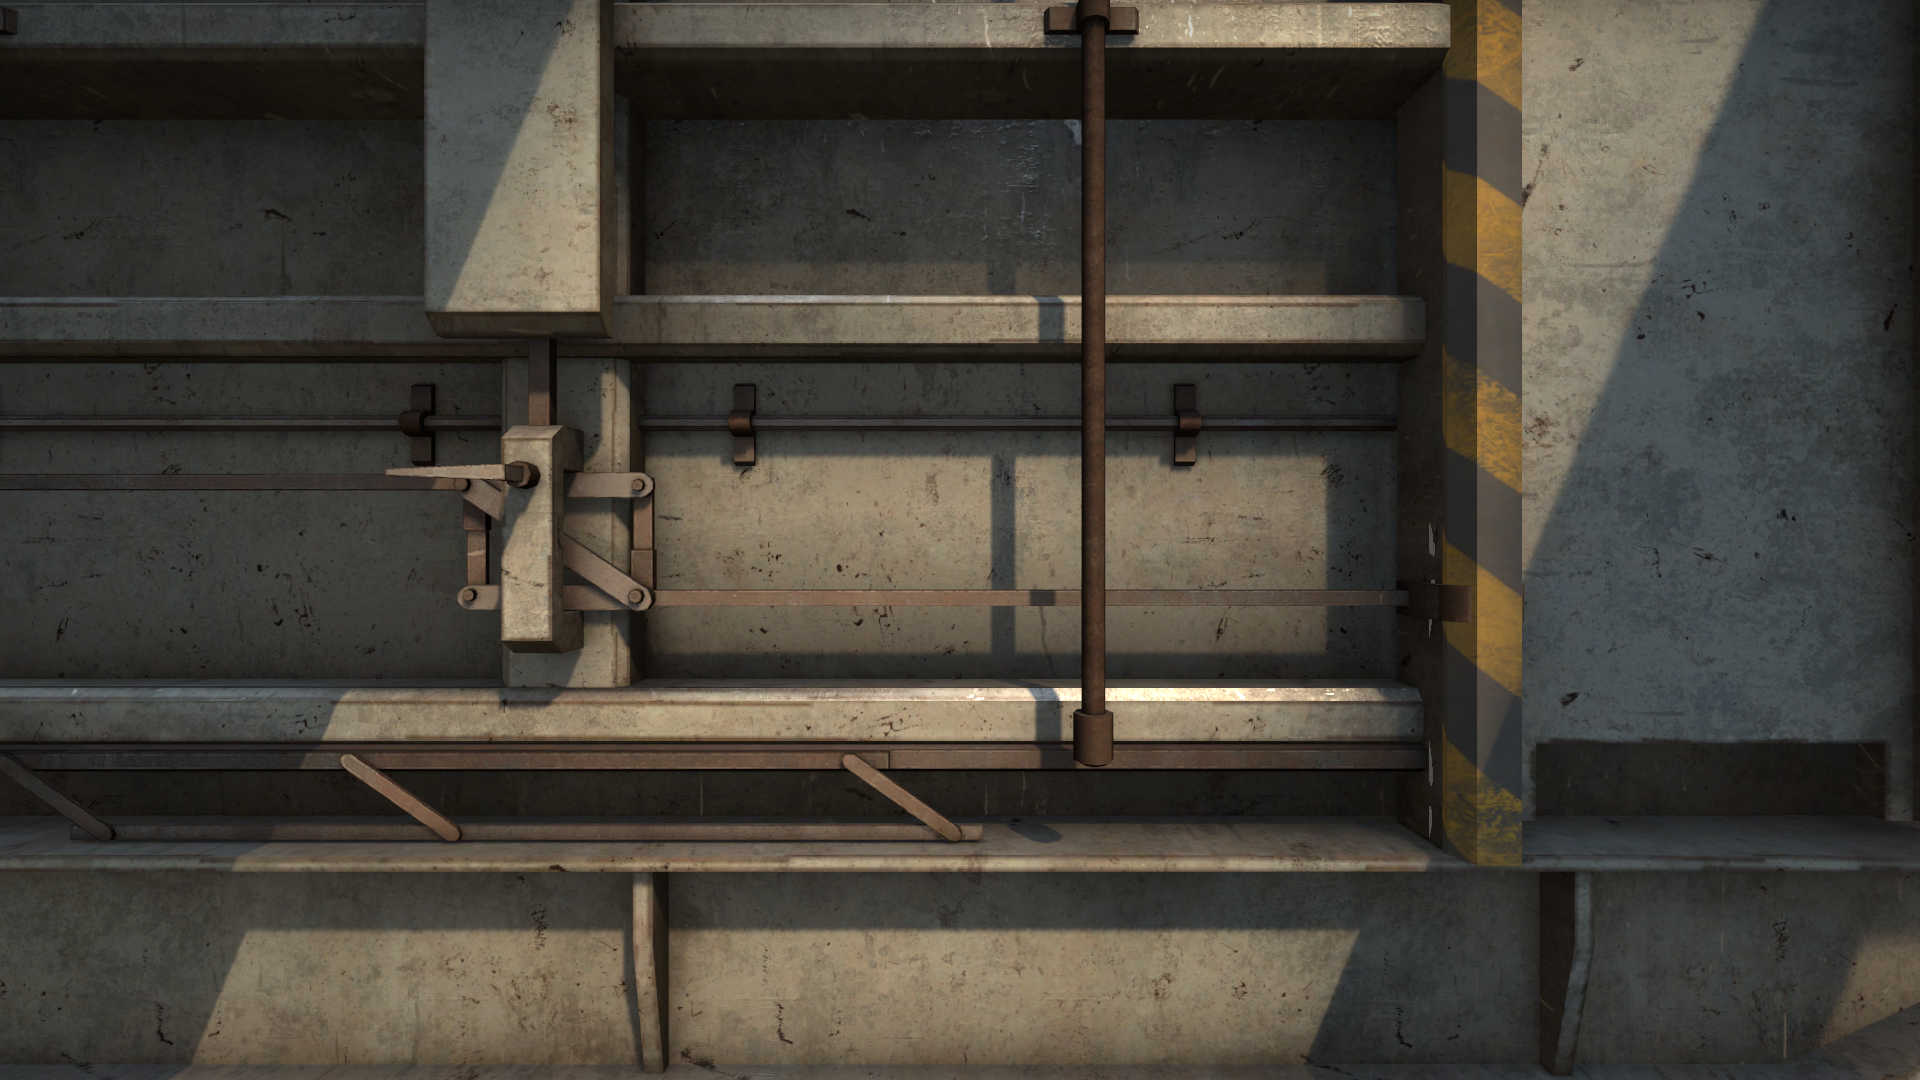
Map: de_train